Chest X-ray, PA view. Patient: 52 years old, sex F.
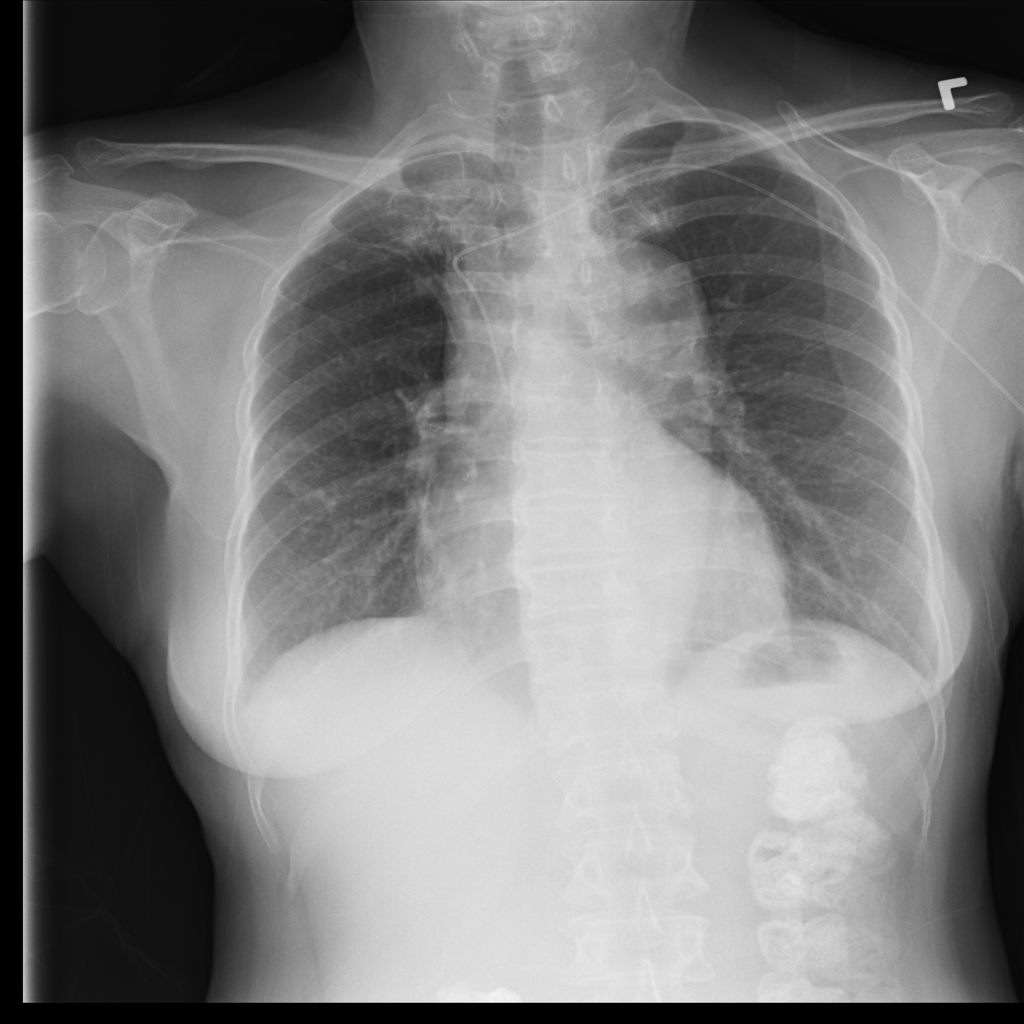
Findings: No Finding